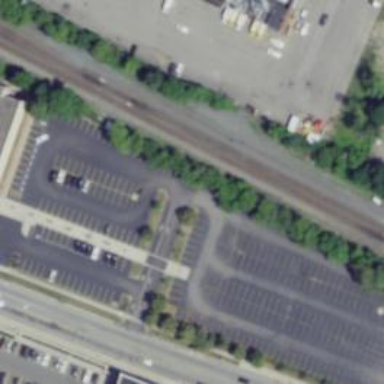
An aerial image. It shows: Parking area with surface.